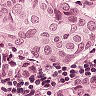
Metastatic tissue present: yes